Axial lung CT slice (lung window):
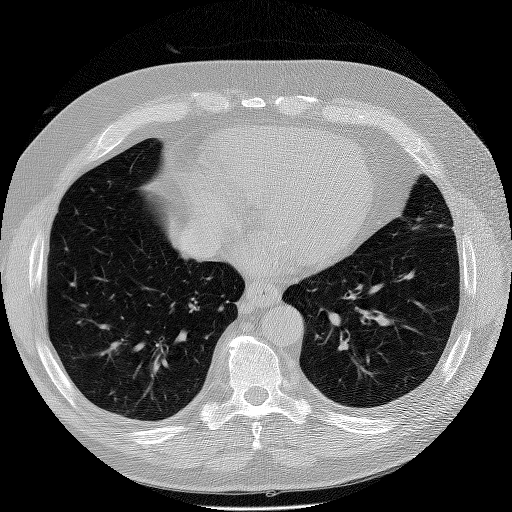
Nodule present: no